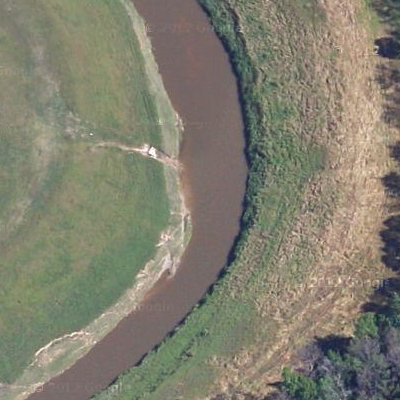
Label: dRiverLake